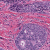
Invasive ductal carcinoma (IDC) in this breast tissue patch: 0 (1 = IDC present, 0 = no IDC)